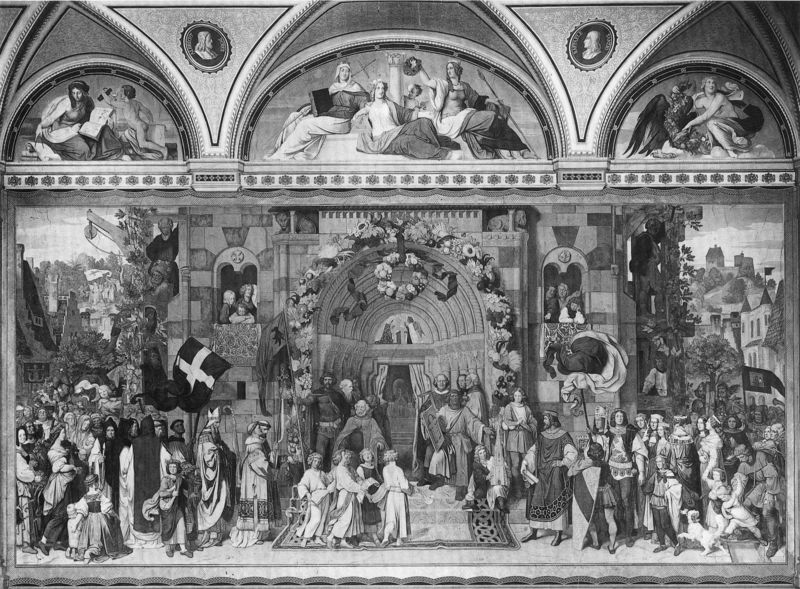
Titel: Einweihung des Freiburger Münsters
Künstler: Moritz von Schwind
Standort: Karlsruhe
Institution: Staatliche Kunsthalle Karlsruhe
Schlagwörter: akt, gemälde, gott, gruppe, kämpfer, körper, mann, nackt, weiß, wolken, frauen, landschaft, menschen, stadt, blume, blumen, busen, damen, frau, grau, kleid, kleider, männer, pfeiler, raum, schwarz, szene, säule, säulen, tür, zeichnung, blüte, blüten, gebäude, haus, hund, hunde, schirm, schloss, fest, herren, leute, muster, ornament, teppich, feier, wand, architektur, mensch, bild, porträt, kirche, boden, kind, personen, bühne, girlande, person, theater, england, gotik, renaissance, kinder, rund, chaos, engel, putte, putto, ranken, brüste, bilder, liegen, ansicht, bogen, fahnen, fassade, fahne, flagge, giebel, mauer, formen, grafik, hof, weis, saal, figuren, rundbogen, staffage, treppe, arch, arches, architecture, bischof, church, columns, crowd, curtains, king, men, people, robes, soldier, stair, stairs, steps, thron, white, window, women, black, carpet, dresses, figures, gray, grey, painting, sitting, windows, woman, ornamente, wandgemälde, wandmalerei, flowers, rug, stufen, stehende, tor, gruppen, halle, schauspiel, foto, bögen, eingang, nische, gewölbe, burg, kreuz, dom, porträts, mauerwerk, form, liegende, druck, schweiz, radierung, stich, schwarzweiß, schwert, wirr, herrscher, allegorie, kranz, mythologie, göttin, menschenmenge, ritter, fürst, kopie, zwickel, kathedrale, ranke, girlanden, portal, wappen, gotisch, spitzbögen, giebelfeld, götter, angel, angels, horses, mythology, naked, nude, olymp, mythos, mittelalter, begegnung, fresken, krönung, building, hill, landscape, blumenkranz, roof, höfisch, tempel, kränze, fresko, entrance, drawing, putten, wandbild, black and white, decoration, dreiecke, allegorien, animals, dog, dogs, szenen, einweihung, books, cross, hofstaat, wings, children, door, flag, town, cherub, cupid, reading, erntedank, archivolte, basilika, banners, city, flags, procession, public, göttinnen, garland, laurel, wreath, tympanon, nischen, dome, history, bekränzt, giebelfelder, jesus, walls, lunette, buildings, medaillons, bogenfries, voll, stifter, wandbemalung, gothic, medaillion, horse, ge,älde, hero, book, crucifix, northern, einzug, cornwall, christian, standing, überladen, priests, denmark, image, baumb, häuserd, orf, bogenportal, erntedankfest, gesandtschaft, herrscherrinnen, nischenportal, prunkt, staffelportal, sketches, colomns, cover, rennisance, bleumenranken, rag, cockatrice, rondels, rondeaux, oimage